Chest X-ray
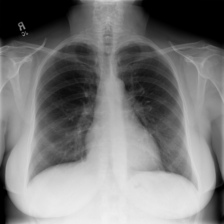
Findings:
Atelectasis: negative
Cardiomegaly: negative
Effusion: negative
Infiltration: negative
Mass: negative
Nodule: negative
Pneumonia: negative
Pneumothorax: negative
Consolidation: negative
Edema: negative
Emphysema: negative
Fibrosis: negative
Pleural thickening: negative
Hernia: negative